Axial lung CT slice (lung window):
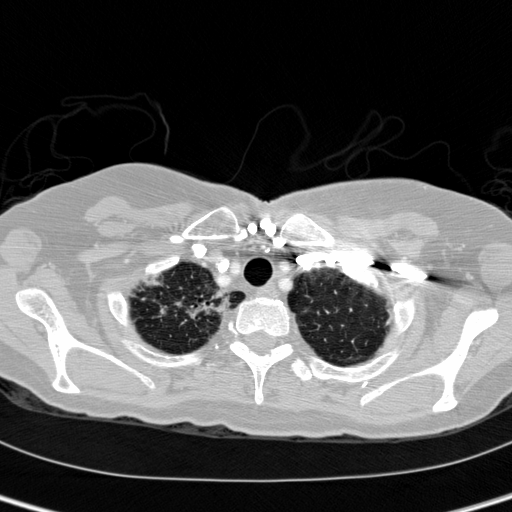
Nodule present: no